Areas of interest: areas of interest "Post Office"
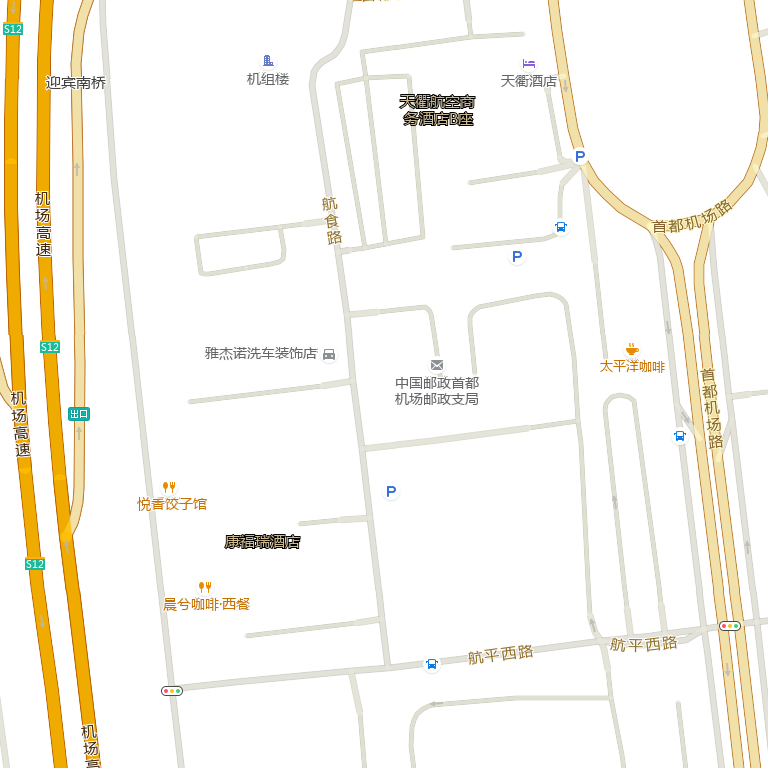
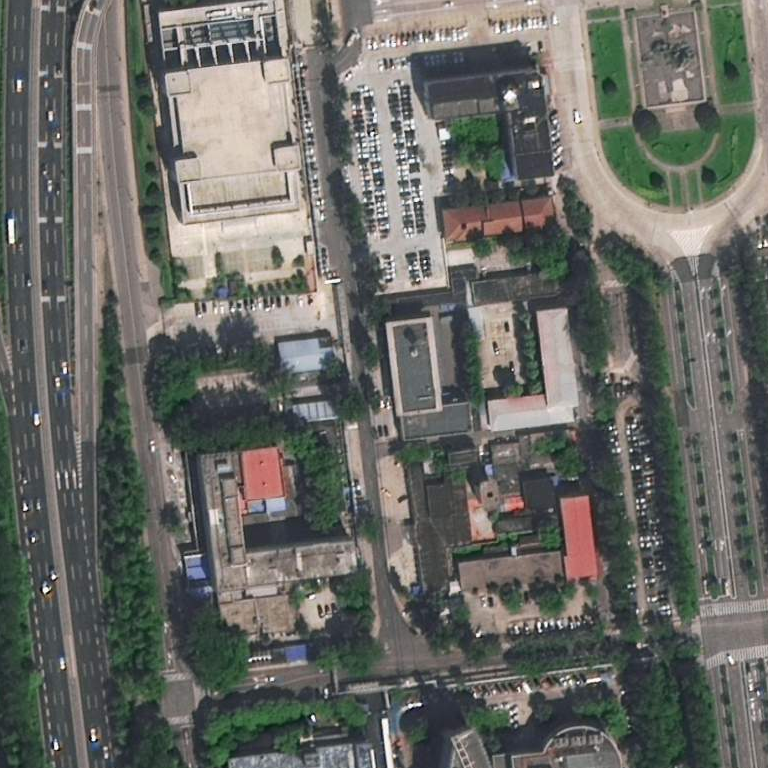